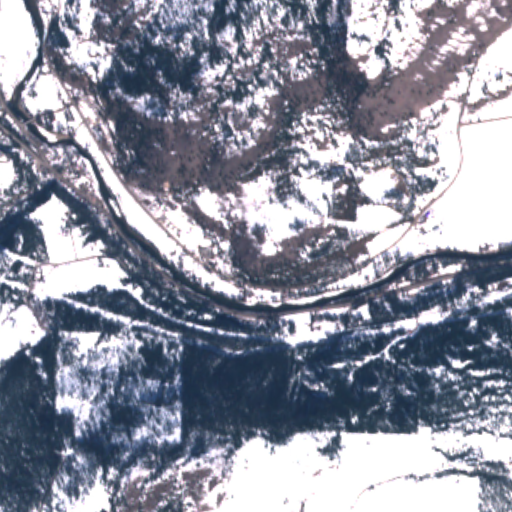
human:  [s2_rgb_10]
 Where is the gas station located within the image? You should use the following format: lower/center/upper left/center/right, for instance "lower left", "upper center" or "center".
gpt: The gas station is located in the center left of the image.
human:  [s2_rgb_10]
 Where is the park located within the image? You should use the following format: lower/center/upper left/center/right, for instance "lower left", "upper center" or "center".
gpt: The park is located in the upper left of the image.
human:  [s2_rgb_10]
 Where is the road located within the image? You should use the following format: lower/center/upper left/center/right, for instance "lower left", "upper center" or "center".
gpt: There is no road in the image.